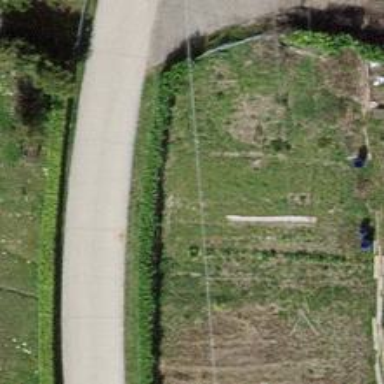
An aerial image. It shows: Hedge acting as barrier.